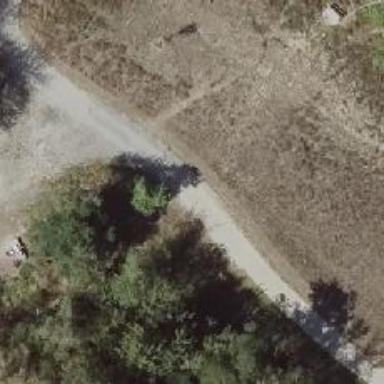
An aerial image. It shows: Footway with gravel surface.